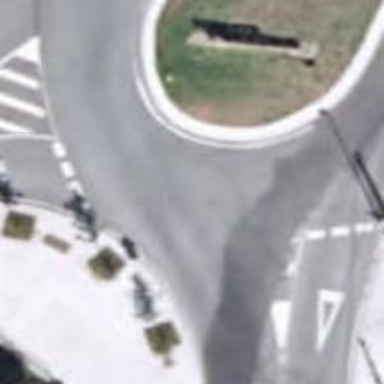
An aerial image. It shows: Tertiary road leading to roundabout junction.